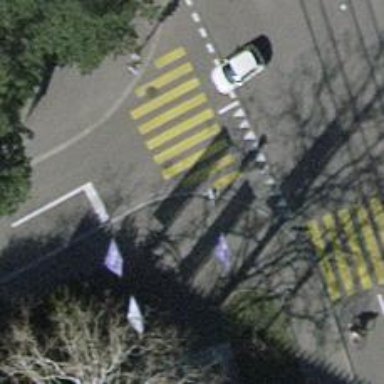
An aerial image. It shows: Kerb serving as barrier.